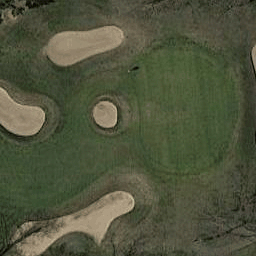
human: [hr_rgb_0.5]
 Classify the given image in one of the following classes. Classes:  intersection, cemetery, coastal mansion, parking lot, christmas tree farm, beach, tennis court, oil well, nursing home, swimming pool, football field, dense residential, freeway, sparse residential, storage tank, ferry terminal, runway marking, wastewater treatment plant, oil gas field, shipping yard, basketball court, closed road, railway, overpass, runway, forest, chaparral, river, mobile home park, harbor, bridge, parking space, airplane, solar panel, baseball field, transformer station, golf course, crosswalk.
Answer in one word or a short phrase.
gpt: golf course